Here is a 2-D grayscale rendering of raw bearing vibration samples (signal-to-image). What is the most likely bearing condition (normal, inner_race, outer_race, ball)?
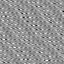
Answer: outer_race